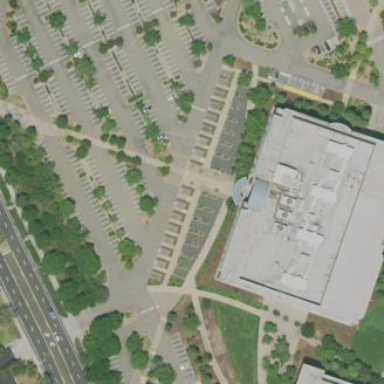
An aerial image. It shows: Office building.